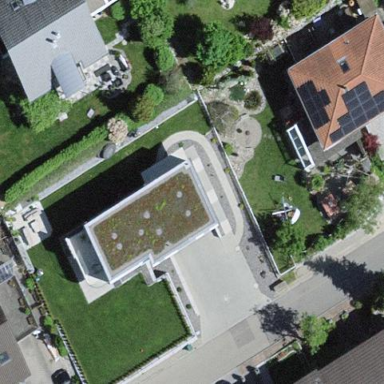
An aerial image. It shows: Flat-roofed residential building.